Question: I want that when I hover over the button to keep the button on its place and show a little describe box below. There's no picture in demo, so you can't see exactly what I am talking about.
Here's also a pic how it should look like.

Demo: <URL>
## CSS:
'''
nav .ona a{
width: 151px;
height: 70px;
line-height: 76px;
position: absolute;
left: 350px;
}
nav .ona a:hover{
width: 293px;
height: 62px;
position: absolute;
top: 70px;
left: 257px;
background-image: url("Images/onama.png");
background-repeat: no-repeat;
display: block;
margin: 0;
padding: 0;
}
'''
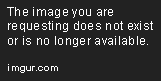
Answer: As discussed in the comments:
Don't re-size and don't set another position on the link element itself when hovering. This will keep it in the same place. I've created a simplified demo of your code with an example, how you can show another content while hovering:
'''
<div class="ona">
<a href="onama.html">
O NAMA
<span>Some more infos</span>
</a>
</div>
'''
'''
.ona a {
width: 150px;
line-height: 75px;
position: absolute;
}
.ona a:hover {
background: transparent url(http://lorempixel.com/150/75) no-repeat 0 0;
}
.ona a > span {
display: none;
}
.ona a:hover > span {
display: block;
}
'''
<URL>